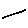
Label: line